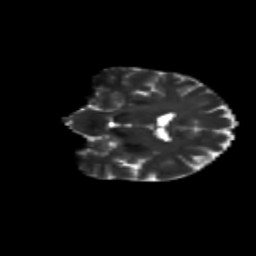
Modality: T2w
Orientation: coronal
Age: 52
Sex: female
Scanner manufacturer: siemens
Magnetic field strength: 3 T
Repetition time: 8.6 s
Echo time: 0.095 s